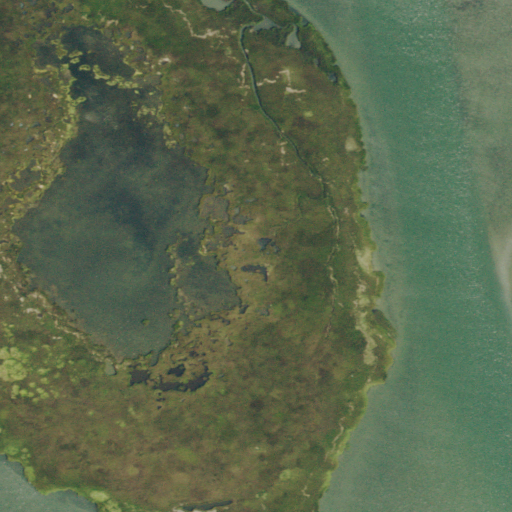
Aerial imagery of island in New Jersey named Goodluck Sedge containing herbaceous wetlands, open water, and grassland